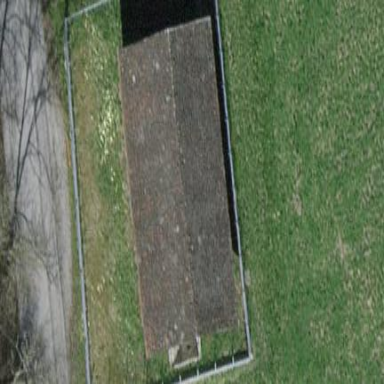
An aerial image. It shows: Gabled building with tile roof oriented along its length.